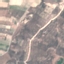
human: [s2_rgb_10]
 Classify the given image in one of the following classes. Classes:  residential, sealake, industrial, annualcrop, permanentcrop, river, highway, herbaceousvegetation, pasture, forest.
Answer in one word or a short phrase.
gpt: PermanentCrop